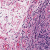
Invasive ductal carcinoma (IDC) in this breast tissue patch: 1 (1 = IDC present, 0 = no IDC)